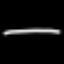
Label: line